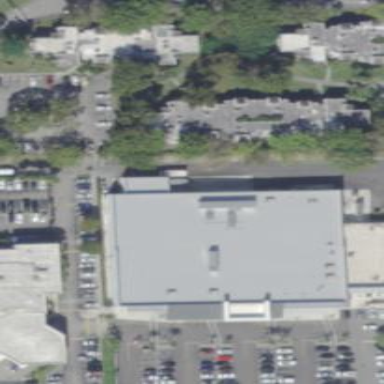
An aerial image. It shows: Supermarket located in building.